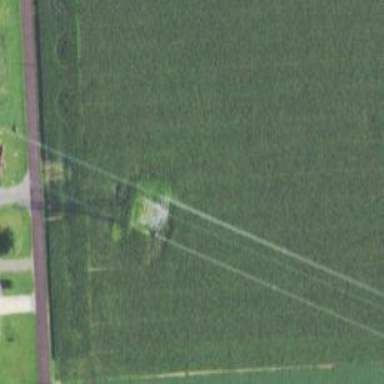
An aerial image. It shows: Lattice structure tower.